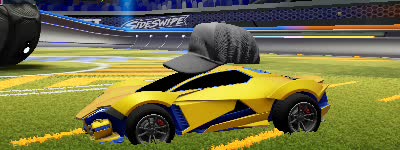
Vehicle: werewolf